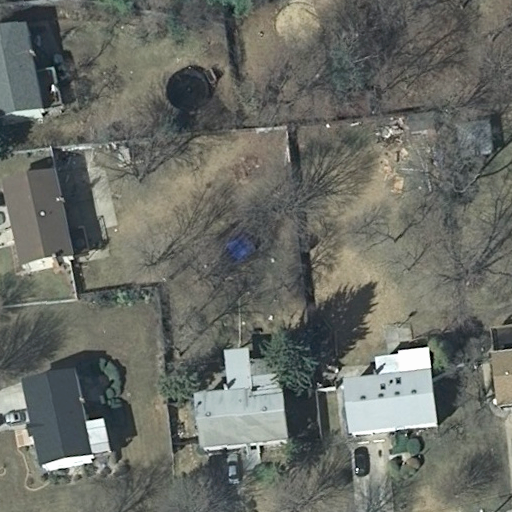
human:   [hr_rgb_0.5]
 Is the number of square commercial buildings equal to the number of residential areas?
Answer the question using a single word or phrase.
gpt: no

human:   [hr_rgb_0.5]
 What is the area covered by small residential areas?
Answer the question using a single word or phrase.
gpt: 0m2

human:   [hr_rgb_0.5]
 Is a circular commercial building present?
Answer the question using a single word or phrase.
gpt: no

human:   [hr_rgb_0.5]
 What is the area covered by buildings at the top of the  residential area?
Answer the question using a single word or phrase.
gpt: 89m2

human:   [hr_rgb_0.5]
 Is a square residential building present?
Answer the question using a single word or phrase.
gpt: no

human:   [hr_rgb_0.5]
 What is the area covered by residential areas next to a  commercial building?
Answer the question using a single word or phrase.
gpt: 0m2

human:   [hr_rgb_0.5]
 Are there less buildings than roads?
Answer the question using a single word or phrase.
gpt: no

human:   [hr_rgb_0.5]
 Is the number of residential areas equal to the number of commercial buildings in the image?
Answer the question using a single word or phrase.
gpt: no

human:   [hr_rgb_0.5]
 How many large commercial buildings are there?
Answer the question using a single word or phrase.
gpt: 0

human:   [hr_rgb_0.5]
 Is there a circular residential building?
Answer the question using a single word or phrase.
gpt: no

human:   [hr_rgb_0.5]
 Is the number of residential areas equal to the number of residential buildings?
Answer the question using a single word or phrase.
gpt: no

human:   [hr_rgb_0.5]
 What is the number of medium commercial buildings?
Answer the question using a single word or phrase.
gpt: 0

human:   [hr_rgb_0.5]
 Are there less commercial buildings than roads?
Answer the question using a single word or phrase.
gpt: no

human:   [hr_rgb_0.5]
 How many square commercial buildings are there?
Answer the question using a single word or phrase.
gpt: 0

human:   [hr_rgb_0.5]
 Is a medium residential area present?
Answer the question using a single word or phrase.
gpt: no

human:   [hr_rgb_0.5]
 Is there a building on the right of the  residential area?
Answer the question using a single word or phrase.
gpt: yes

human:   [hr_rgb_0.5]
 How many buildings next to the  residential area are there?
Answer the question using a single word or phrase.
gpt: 8

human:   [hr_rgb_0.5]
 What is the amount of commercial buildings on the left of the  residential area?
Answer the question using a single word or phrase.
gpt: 0

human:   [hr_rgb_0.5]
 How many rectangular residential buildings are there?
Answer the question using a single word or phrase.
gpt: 1

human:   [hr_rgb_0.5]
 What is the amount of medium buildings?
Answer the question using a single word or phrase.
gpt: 5

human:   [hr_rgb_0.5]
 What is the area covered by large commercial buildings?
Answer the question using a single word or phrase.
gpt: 0m2

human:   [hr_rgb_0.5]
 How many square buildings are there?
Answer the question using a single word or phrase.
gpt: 0

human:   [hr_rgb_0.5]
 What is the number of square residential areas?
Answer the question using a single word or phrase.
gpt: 0

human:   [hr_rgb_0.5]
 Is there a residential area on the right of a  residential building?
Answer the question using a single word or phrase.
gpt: no

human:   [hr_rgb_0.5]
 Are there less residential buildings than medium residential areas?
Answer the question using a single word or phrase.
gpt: no

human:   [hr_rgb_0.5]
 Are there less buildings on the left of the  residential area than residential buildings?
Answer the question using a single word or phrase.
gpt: yes

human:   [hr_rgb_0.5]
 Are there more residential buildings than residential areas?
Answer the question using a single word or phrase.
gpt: yes

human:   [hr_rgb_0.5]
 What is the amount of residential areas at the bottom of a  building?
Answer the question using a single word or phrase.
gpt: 0

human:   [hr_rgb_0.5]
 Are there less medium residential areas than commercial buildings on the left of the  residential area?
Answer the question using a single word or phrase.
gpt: no

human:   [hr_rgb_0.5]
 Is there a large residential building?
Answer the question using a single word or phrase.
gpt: no

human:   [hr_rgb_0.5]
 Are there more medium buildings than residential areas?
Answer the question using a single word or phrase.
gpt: yes

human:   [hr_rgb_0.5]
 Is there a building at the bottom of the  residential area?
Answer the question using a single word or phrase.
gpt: yes

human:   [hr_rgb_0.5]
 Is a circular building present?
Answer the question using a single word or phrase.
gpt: no

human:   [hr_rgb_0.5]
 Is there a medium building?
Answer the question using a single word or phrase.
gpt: yes

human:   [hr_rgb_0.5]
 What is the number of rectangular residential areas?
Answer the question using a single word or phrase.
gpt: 1

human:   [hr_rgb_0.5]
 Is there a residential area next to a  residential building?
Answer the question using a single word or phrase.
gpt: yes